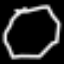
Label: octagon